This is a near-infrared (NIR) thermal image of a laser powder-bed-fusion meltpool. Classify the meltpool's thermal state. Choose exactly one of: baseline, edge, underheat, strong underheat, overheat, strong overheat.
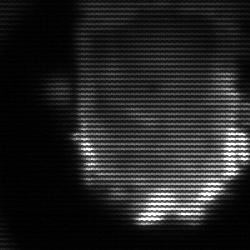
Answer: baseline